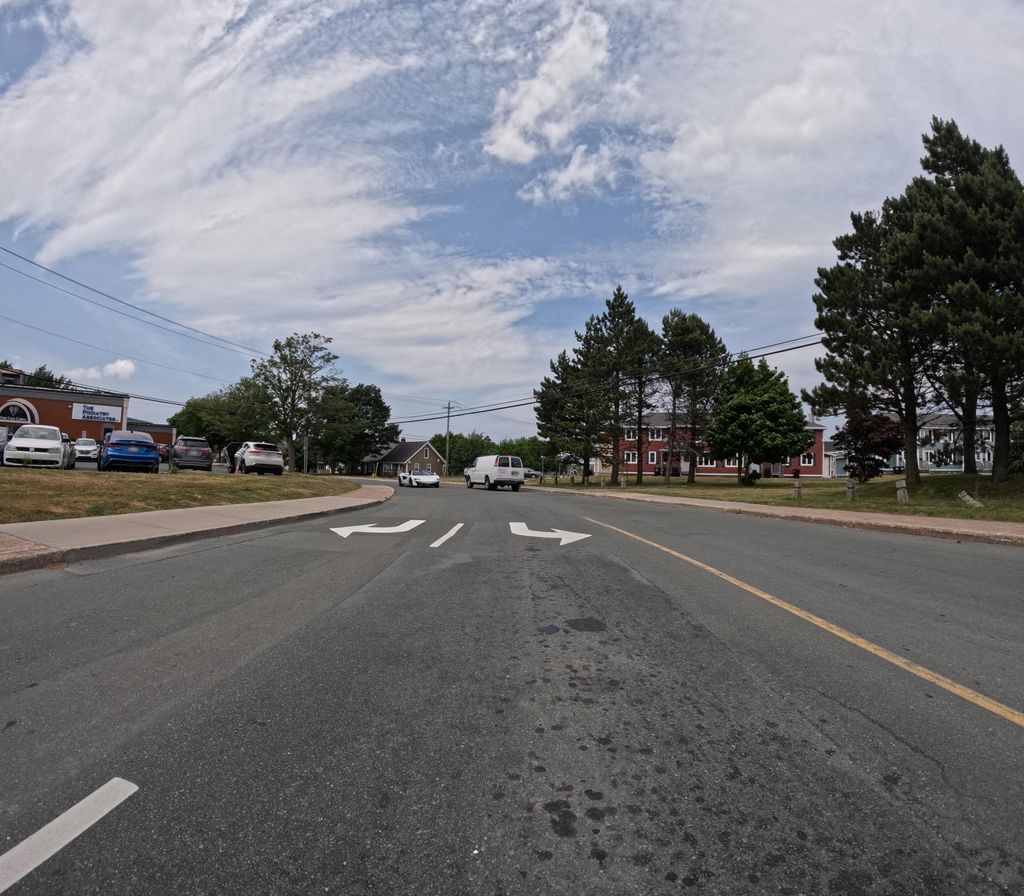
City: st_johns